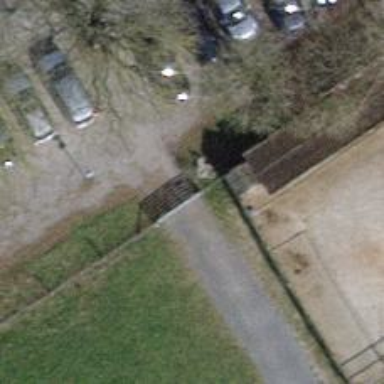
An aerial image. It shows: Fence made of wood.